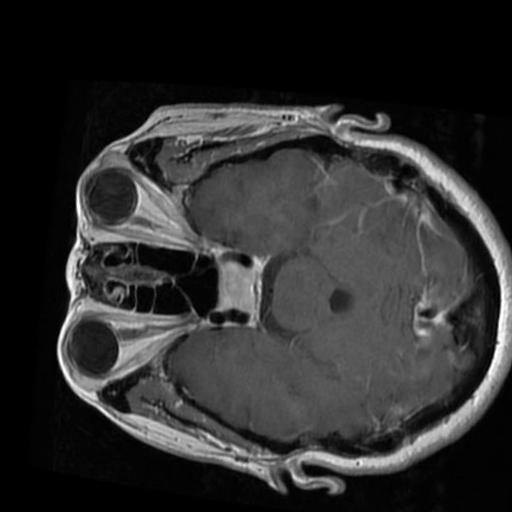
Label: brain_tumor